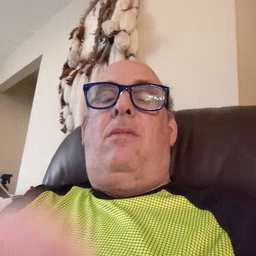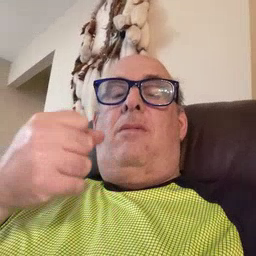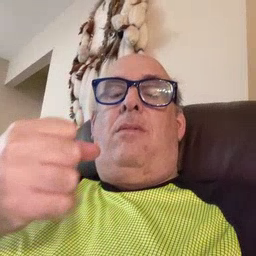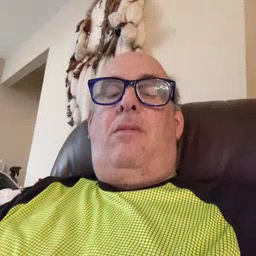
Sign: milk